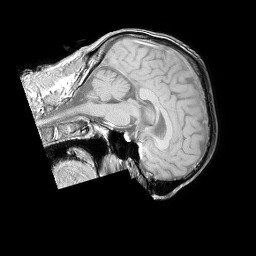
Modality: T1w
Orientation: sagittal
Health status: ill
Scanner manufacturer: philips
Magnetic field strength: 3 T
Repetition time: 0.3787 s
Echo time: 0.002908 s